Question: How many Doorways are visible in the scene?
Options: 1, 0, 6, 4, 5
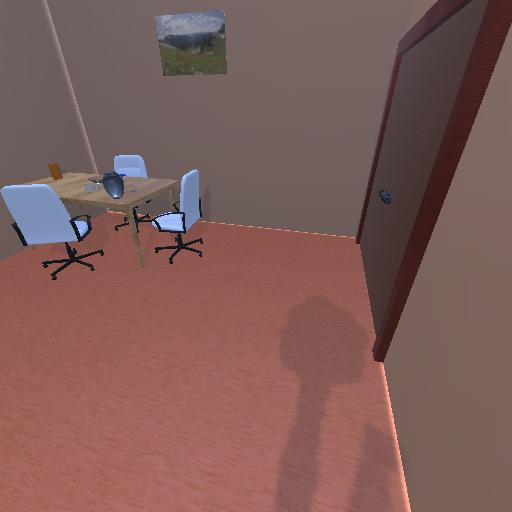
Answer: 1